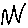
Label: zigzag